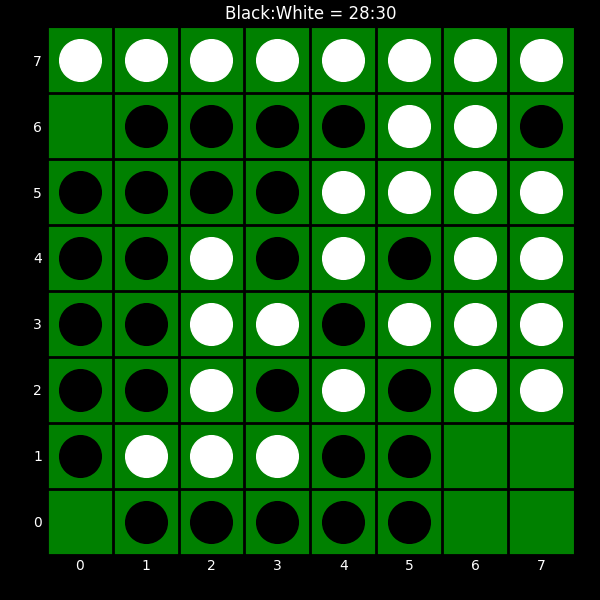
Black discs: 28
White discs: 30